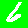
Digit: 6